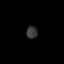
Tissue: lung
Cell type: Endothelial cells
Senescence score: 0.5519
Nuclear area (px): 130
Mean DAPI intensity: 57.631